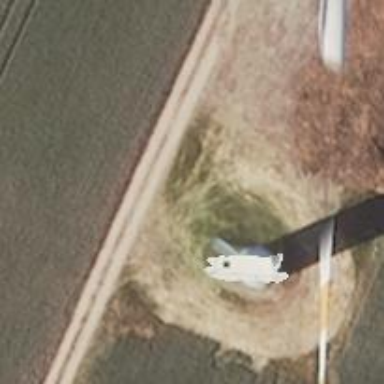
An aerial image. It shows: Wind generator powered by Vestas horizontal axis wind turbine.